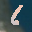
Label: 6